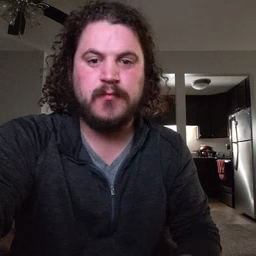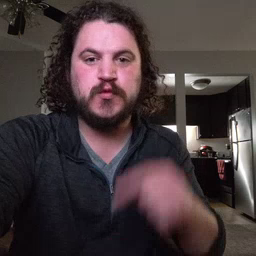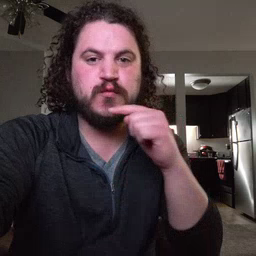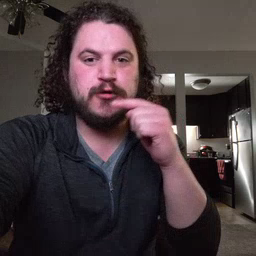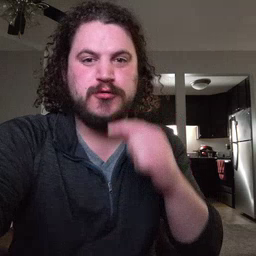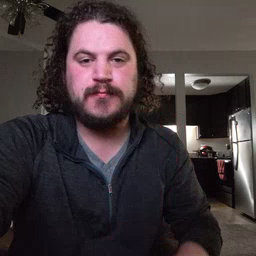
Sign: toothbrush